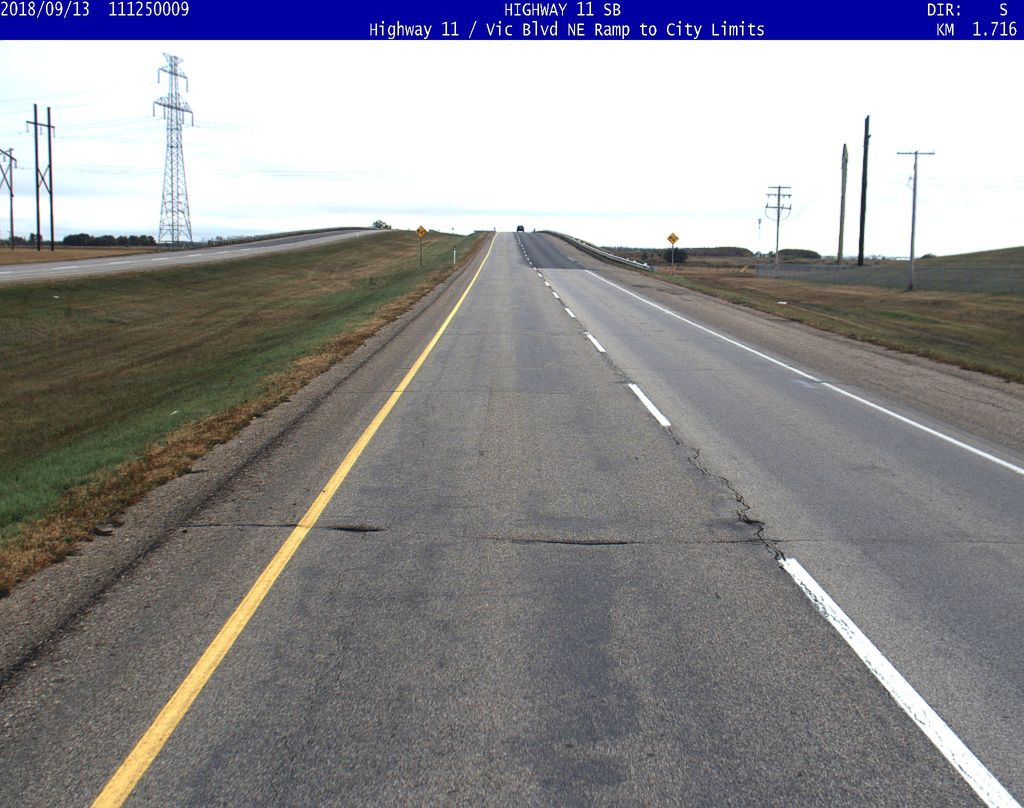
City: saskatoon